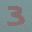
Label: 3